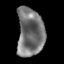
Tissue: lung
Cell type: Epithelial cells
Senescence score: 0.175
Nuclear area (px): 1264
Mean DAPI intensity: 117.475